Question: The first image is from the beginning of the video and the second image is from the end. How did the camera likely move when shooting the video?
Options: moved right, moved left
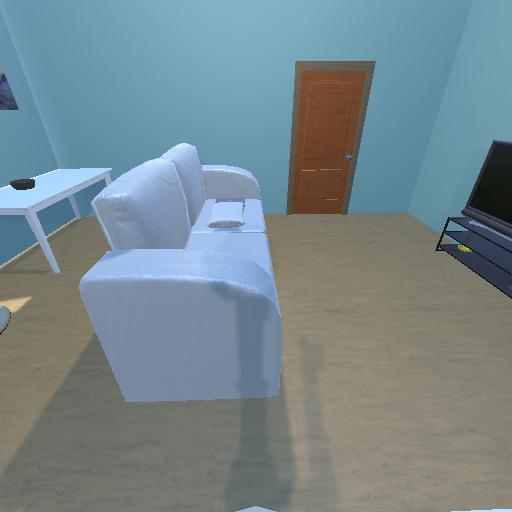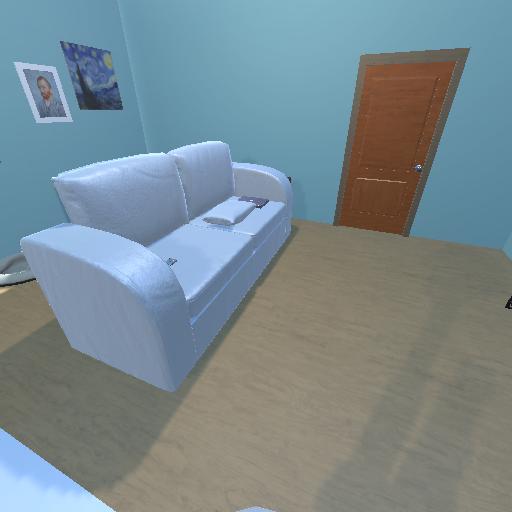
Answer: moved right